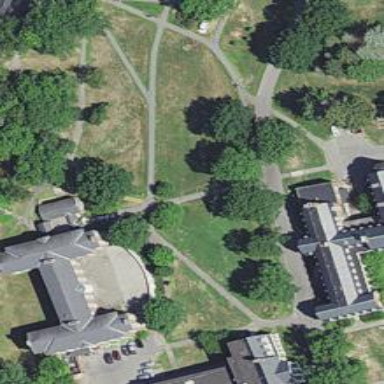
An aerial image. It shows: Dormitory building.